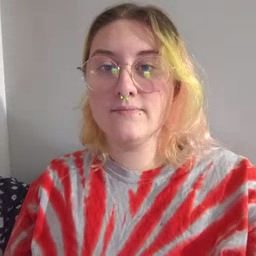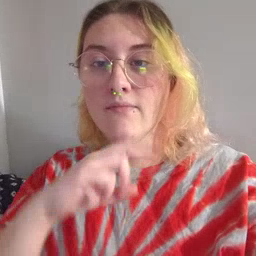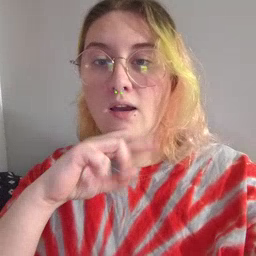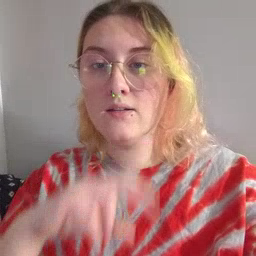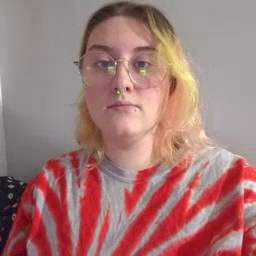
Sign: frog